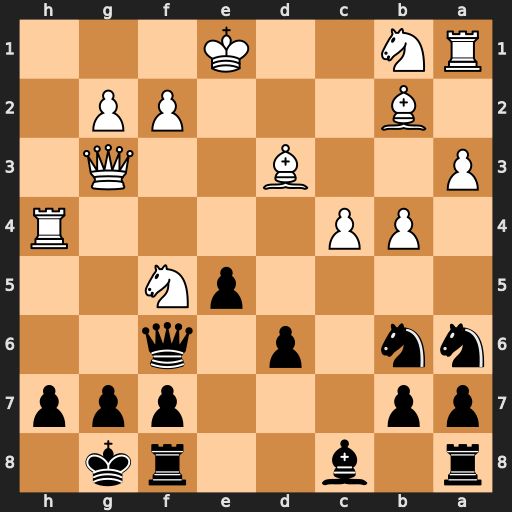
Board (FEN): r1b2rk1/pp3ppp/nn1p1q2/4pN2/1PP4R/P2B2Q1/1B3PP1/RN2K3
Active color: b
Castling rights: Q
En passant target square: -
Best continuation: Bxf5 Bxf5 Qxf5